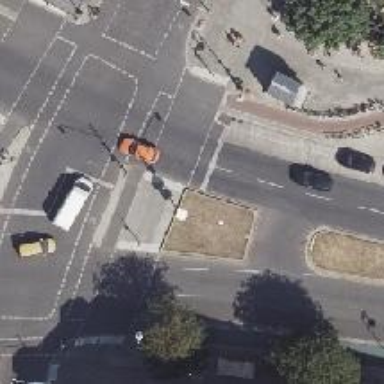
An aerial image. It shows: Footway that serves as traffic island.